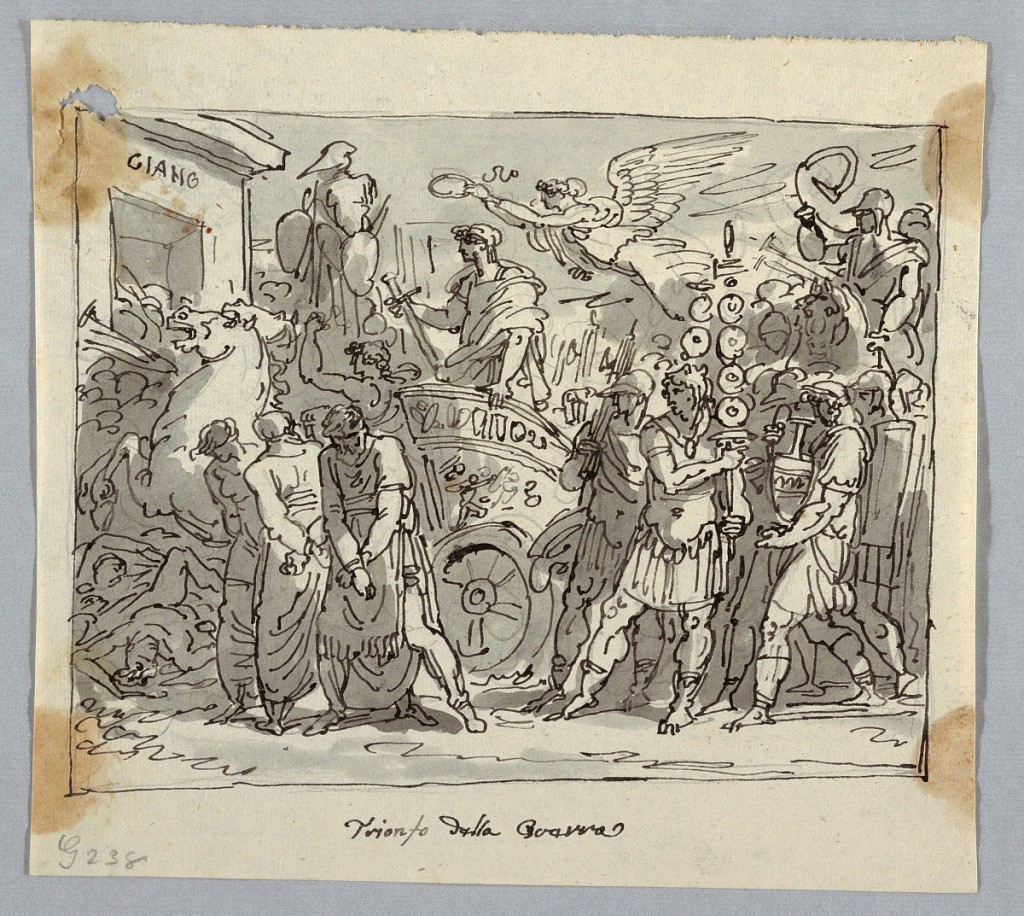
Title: Drawing
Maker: Felice Giani, Italian, 1758–1823
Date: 1780-1790
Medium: Pen and brush with black ink on cream laid paper
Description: Two horses draw the chariot with a victorious general toward left. A flying female genius holds a wreath over his head. The chariot is accompanied by barbarian captives and followed by troops.